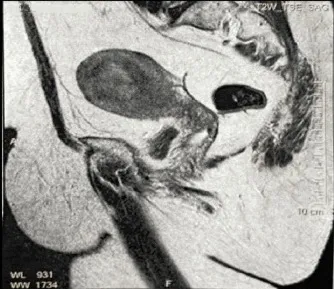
MR imaging of a 79-year-old woman with mullerian adenosarcoma of the uterus. Sagittal T2 revealed endometrial tumor process (arrow), with heterogeneous hyper signal T2; after injection of contrast medium, there was moderate enhancement compared to myometrial enhancement.
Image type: radiology (mri)